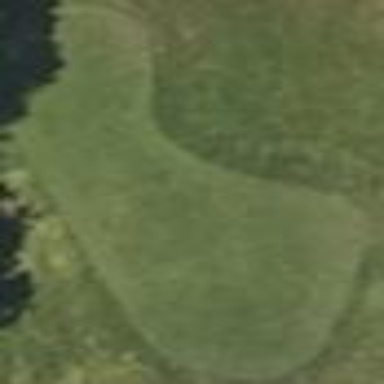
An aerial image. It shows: Golf tee.